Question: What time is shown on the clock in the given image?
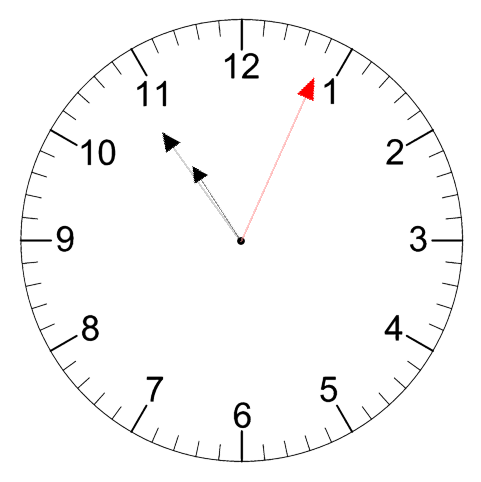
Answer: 10:54:04